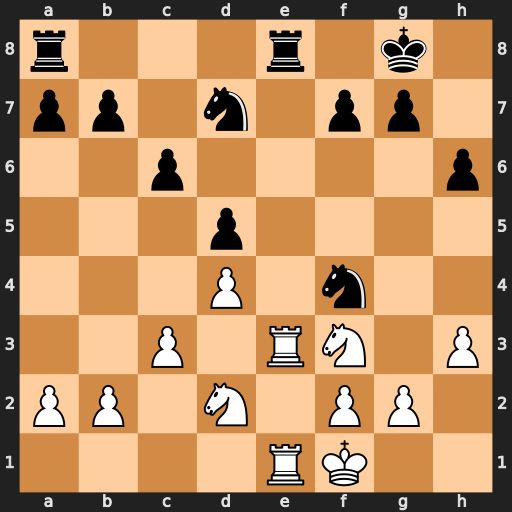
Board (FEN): r3r1k1/pp1n1pp1/2p4p/3p4/3P1n2/2P1RN1P/PP1N1PP1/4RK2
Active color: w
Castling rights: -
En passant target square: -
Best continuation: Rxe8+ Rxe8 Rxe8+